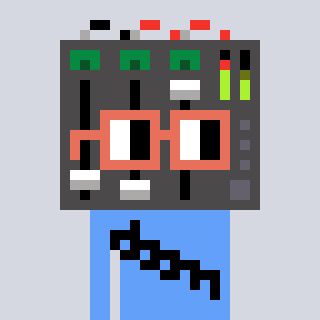
a pixel art character with square orange glasses, a mixer-shaped head and a blue-colored body on a cool background